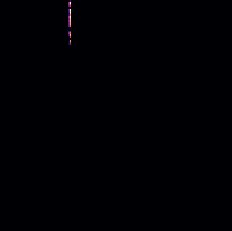
Sound class: Fire crackling